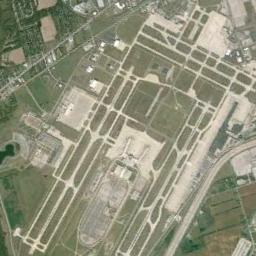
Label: airport